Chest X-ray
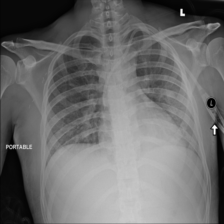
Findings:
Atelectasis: negative
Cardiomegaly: negative
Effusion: negative
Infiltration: negative
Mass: negative
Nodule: negative
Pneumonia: negative
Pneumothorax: negative
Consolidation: negative
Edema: negative
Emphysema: negative
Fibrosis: negative
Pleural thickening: negative
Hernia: negative